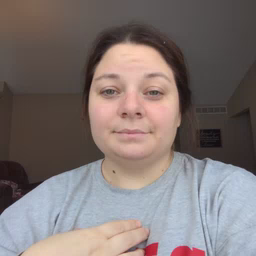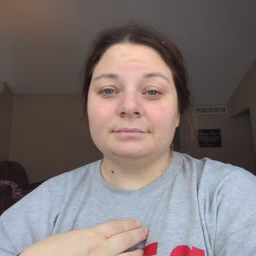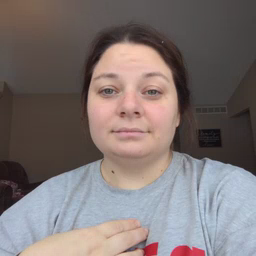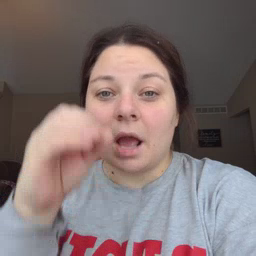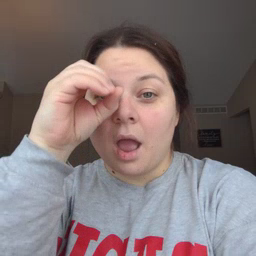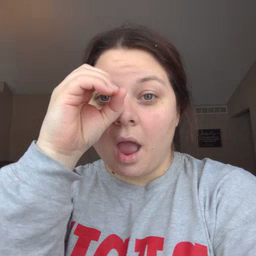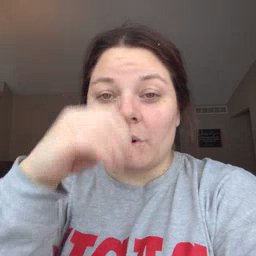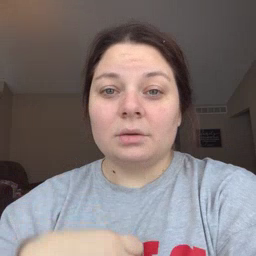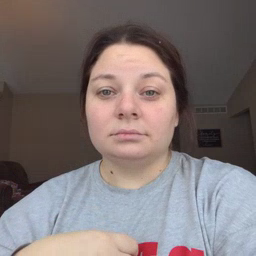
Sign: owl